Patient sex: M
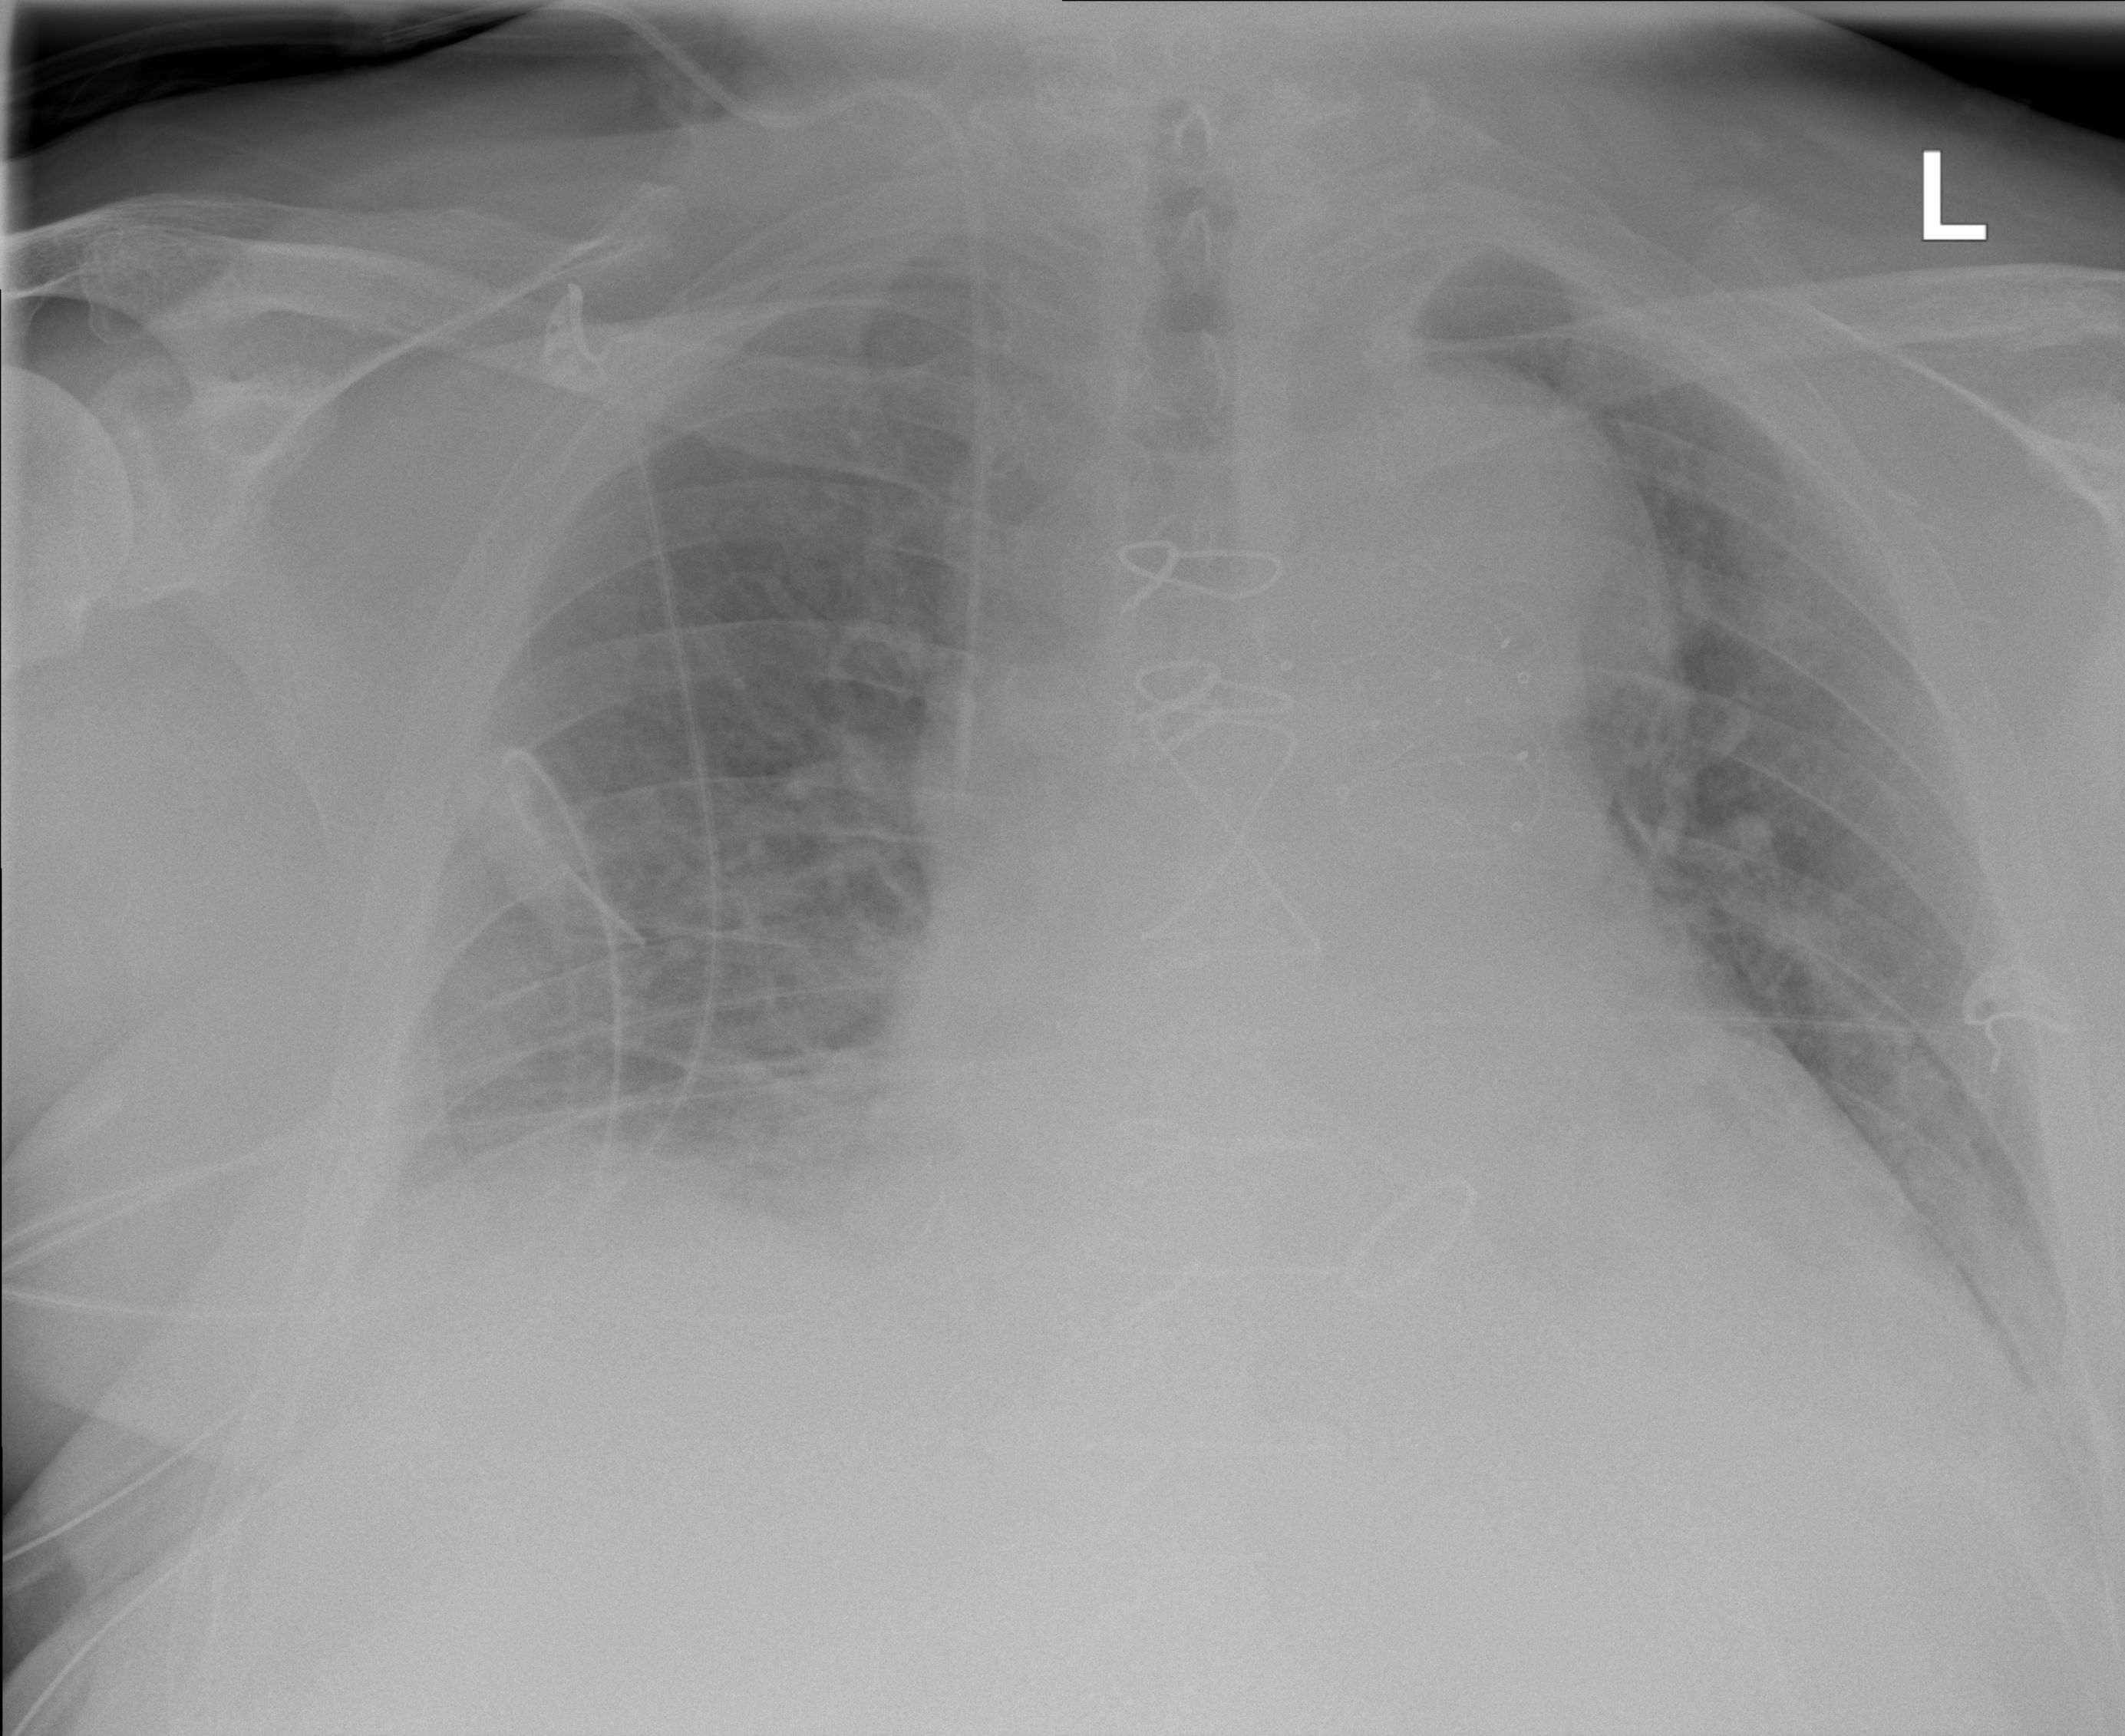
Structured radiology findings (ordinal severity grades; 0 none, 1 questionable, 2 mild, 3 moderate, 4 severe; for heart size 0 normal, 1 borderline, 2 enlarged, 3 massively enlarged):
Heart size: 3
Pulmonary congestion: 2
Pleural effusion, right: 1
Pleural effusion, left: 1
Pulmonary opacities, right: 2
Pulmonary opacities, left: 2
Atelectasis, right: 2
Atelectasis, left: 2